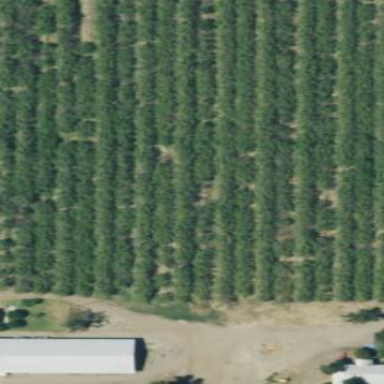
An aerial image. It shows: Orchard.